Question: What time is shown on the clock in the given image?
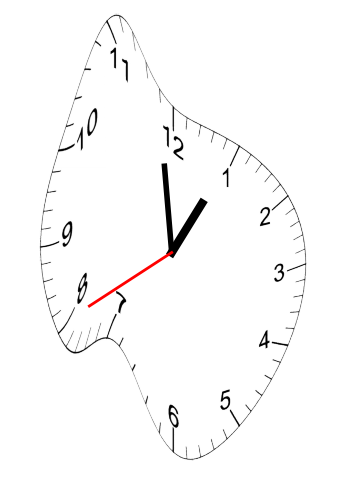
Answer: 12:58:40